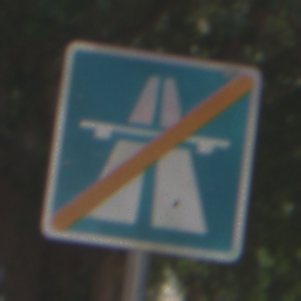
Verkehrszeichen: EndeAutbahn
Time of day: MorningAfternoon
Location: Outdoor (Suburban)
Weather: PartlyCloudy
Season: NotSpecified
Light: Natural